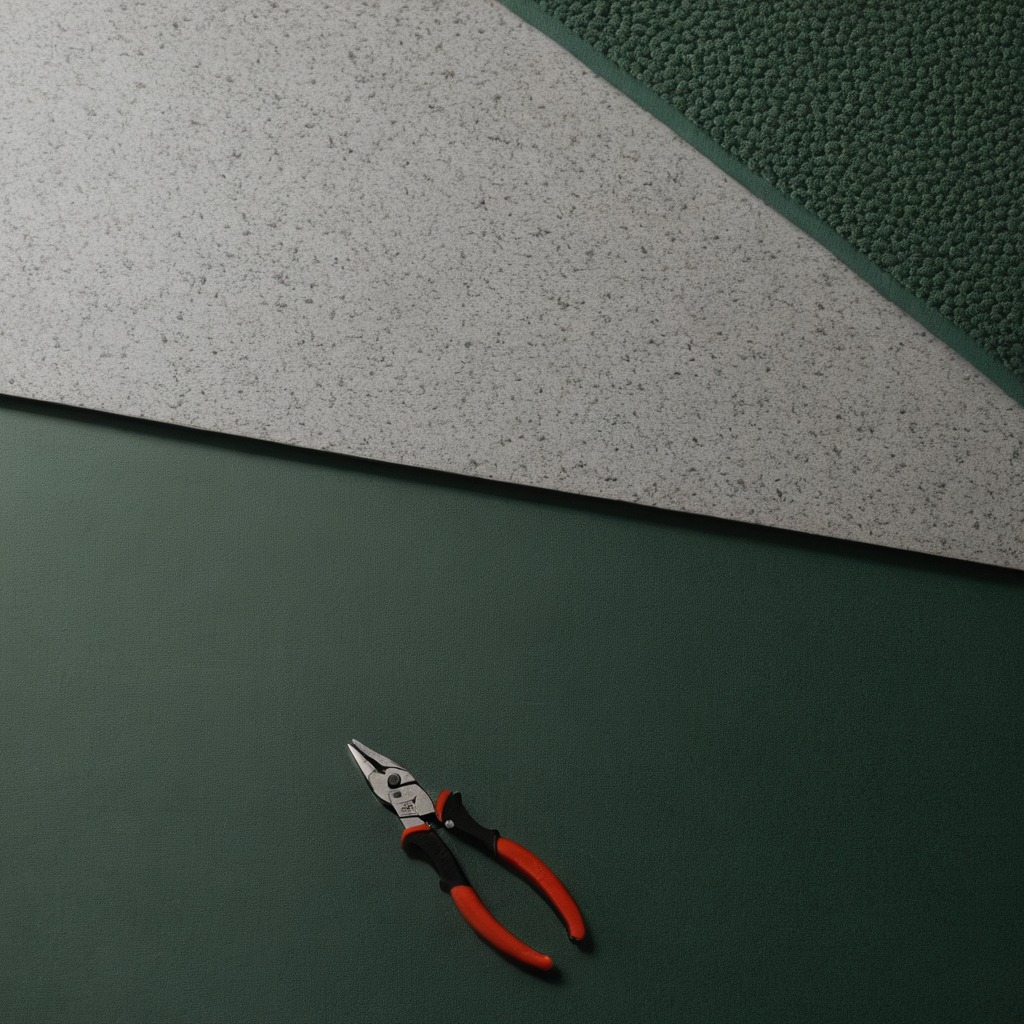
A plier lies on a clean granite tabletop covered with a green rubber mat inside a workshop under bright overhead lighting crisp shadows high clarity worn but beneath the mat.